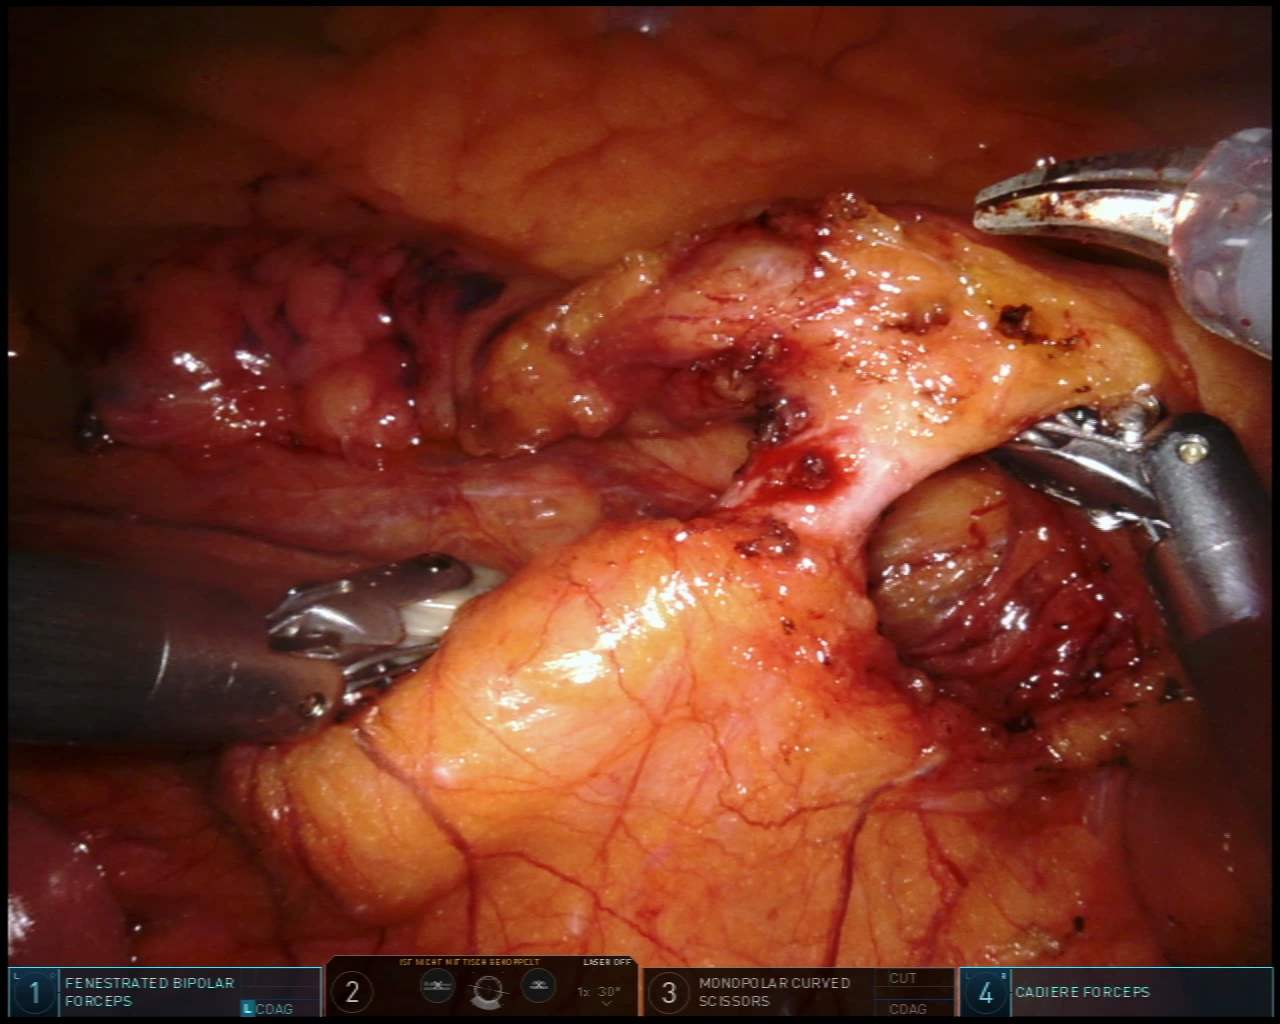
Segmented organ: inferior_mesenteric_artery
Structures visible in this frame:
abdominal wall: no
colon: no
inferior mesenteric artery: yes
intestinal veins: no
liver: no
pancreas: no
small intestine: no
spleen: no
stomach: no
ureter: no
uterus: no
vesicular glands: no